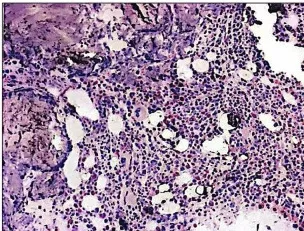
Laboratory characteristics of the patients at diagnosis. (D) Bone marrow biopsy of patient #2 revealed granulocytic proliferation and significantly increased eosinophils. (Hematoxylin-eosin staining x100).
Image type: pathology (h&e)